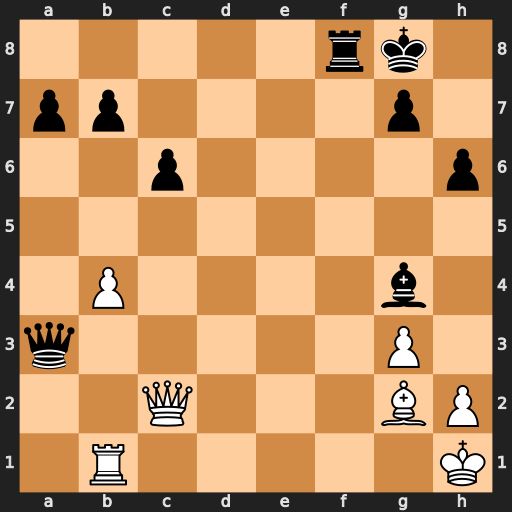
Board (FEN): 5rk1/pp4p1/2p4p/8/1P4b1/q5P1/2Q3BP/1R5K
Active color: w
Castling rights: -
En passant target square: -
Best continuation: Qc4+ Kh8 Qxg4